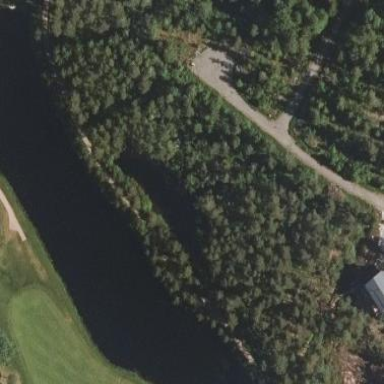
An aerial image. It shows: Water hazard on golf course. The hazard is natural water feature.